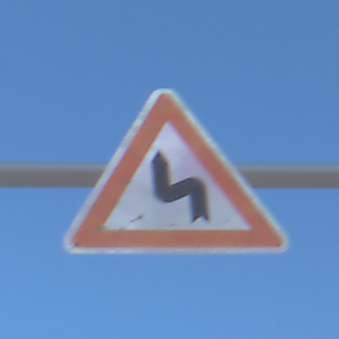
Verkehrszeichen: DoppelkurveZunaechstLinks
Umgebung: Outdoor, Suburban
Tageszeit: MorningAfternoon
Wetter: PartlyCloudy
Licht: Natural
Jahreszeit: NotSpecified
Kontrast: HighContrast